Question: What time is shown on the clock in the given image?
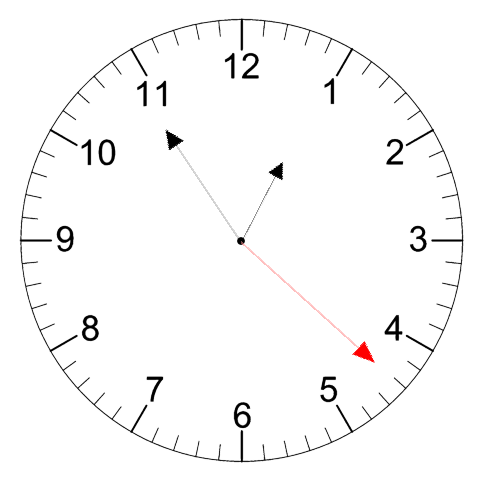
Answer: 12:54:22